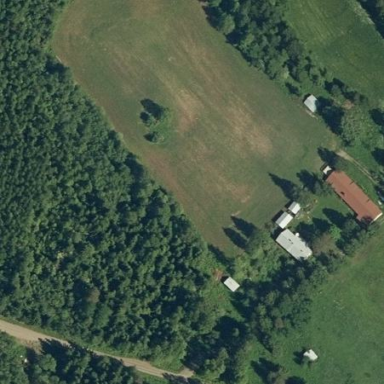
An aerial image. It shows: Farmyard area.